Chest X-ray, PA view. Patient: 14 years old, sex M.
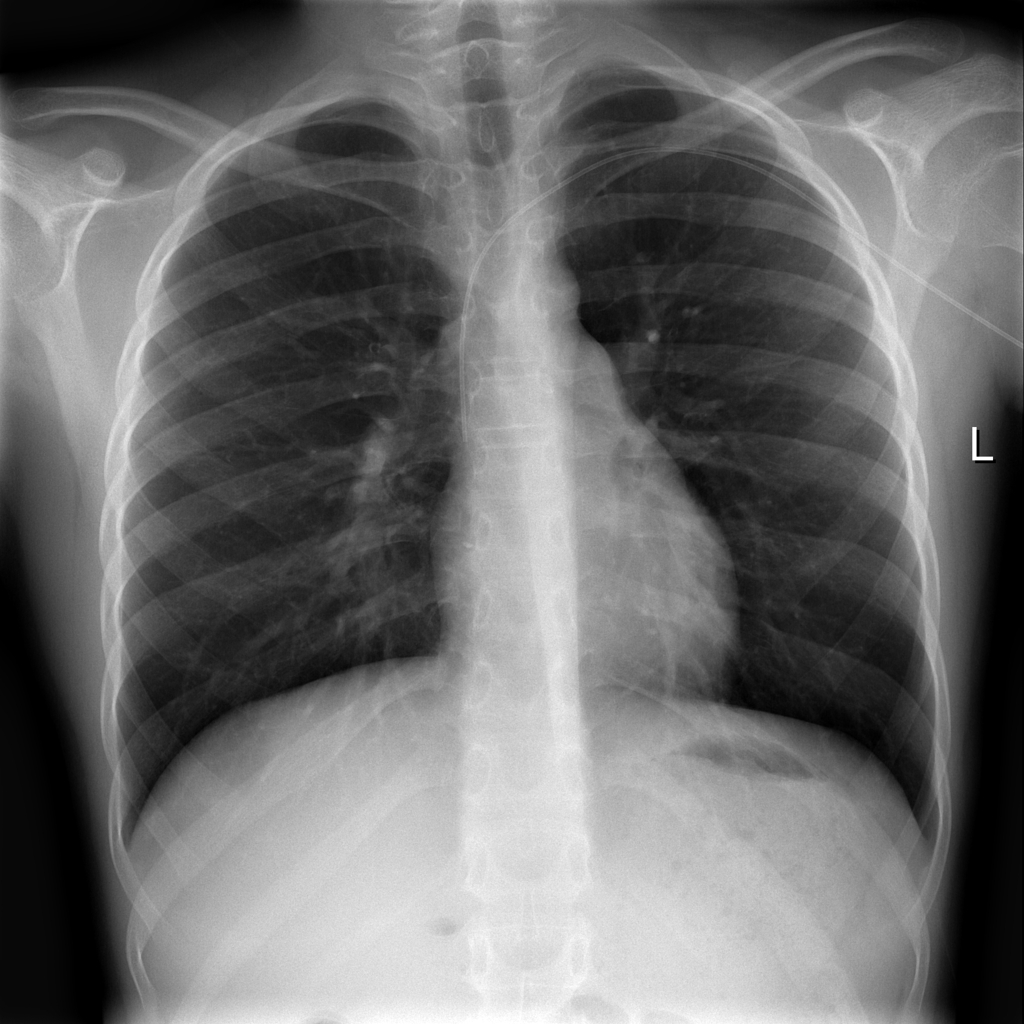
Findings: Infiltration, Nodule